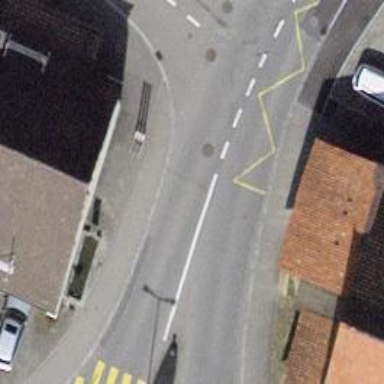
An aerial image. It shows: Public transport stop position.